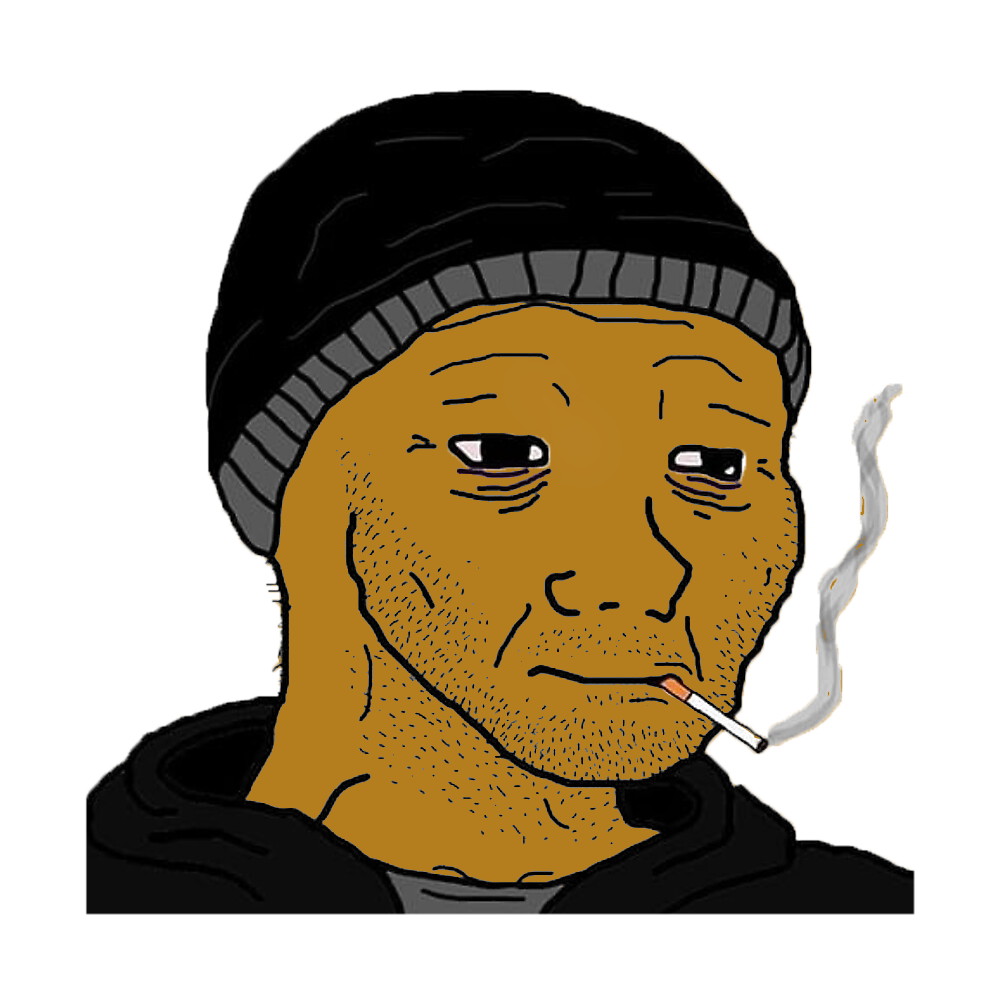
Label: 5_Doomer